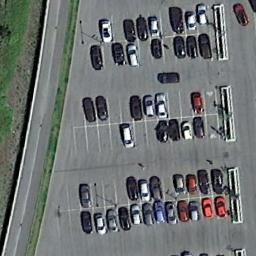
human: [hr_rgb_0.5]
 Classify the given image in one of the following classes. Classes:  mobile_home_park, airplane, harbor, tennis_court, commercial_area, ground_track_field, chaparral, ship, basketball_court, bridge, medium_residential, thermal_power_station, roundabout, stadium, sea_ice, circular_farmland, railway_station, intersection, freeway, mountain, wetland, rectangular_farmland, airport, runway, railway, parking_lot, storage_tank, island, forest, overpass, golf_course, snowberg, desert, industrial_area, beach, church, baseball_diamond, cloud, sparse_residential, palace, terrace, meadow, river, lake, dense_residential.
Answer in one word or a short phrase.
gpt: parking_lot